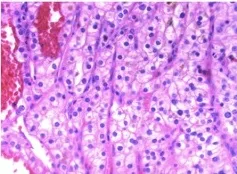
(C) Histology of pancreatic mass (H&E, 200x ). At higher power, the lesional cells have clear cytoplasm with distinct cell borders, with large and round nuclei. H&E, hematoxylin and eosin.
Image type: pathology (h&e)